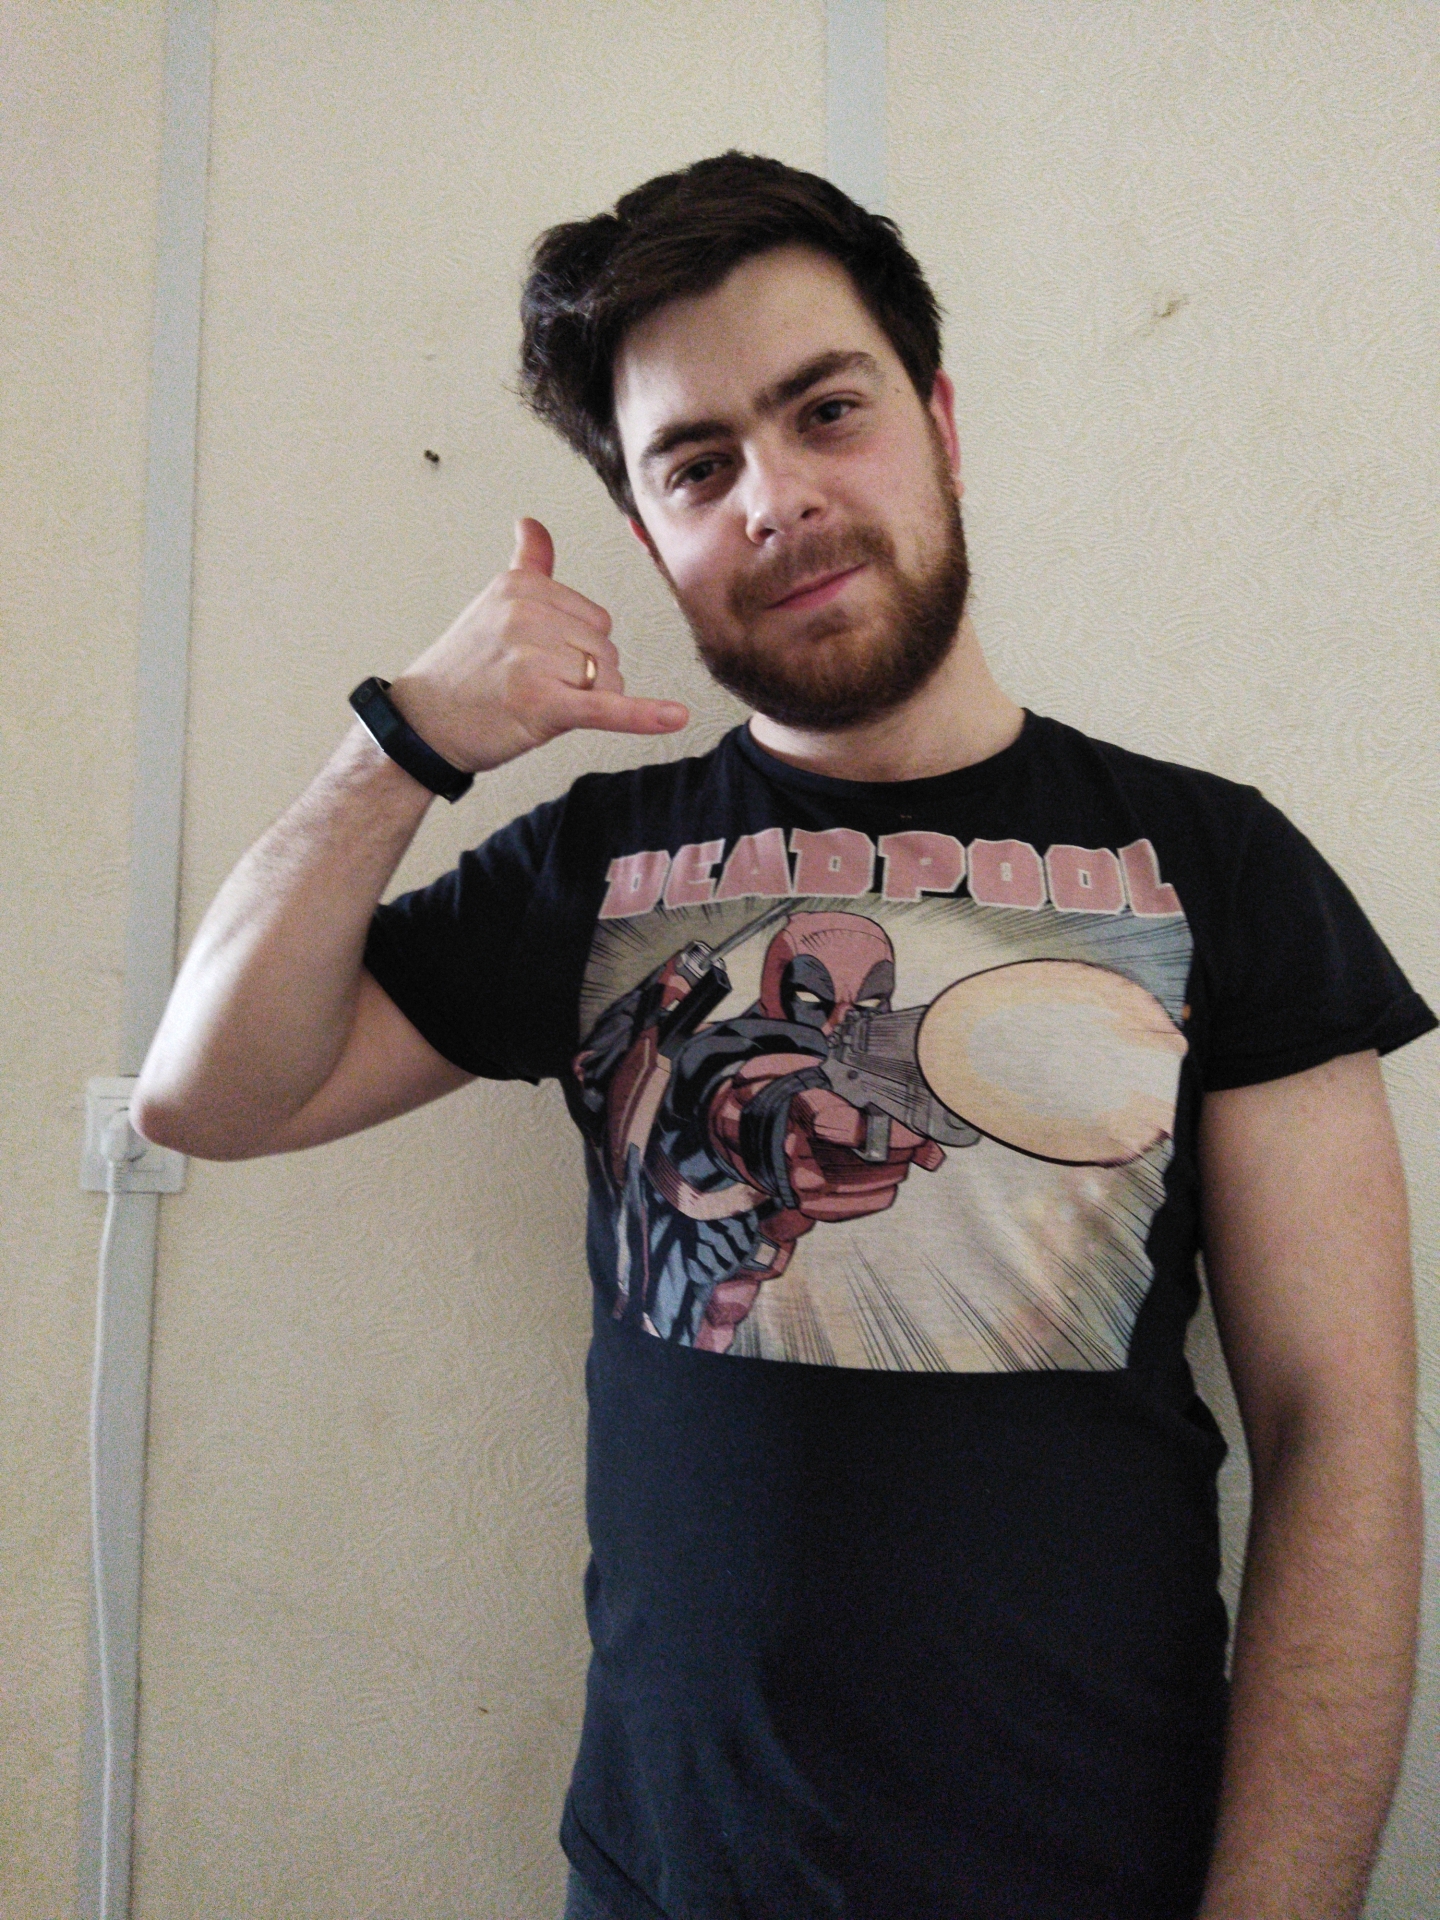
Label: clear